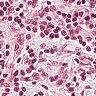
Metastatic tissue present: no